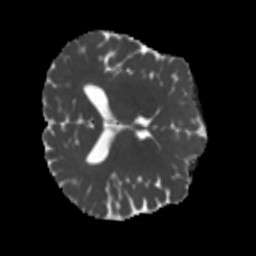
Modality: MD
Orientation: axial
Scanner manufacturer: siemens
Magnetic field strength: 3 T
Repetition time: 4 s
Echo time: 0.0594 s